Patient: sex F, age 46
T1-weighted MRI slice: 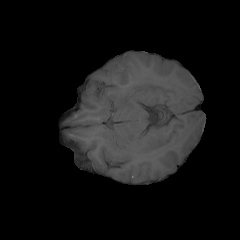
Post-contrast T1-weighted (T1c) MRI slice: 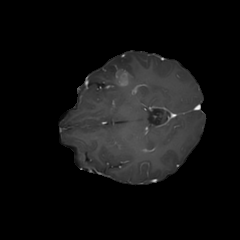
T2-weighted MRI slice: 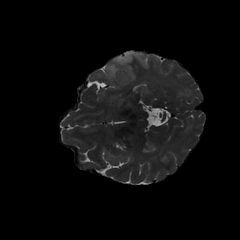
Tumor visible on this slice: yes
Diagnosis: Glioblastoma, IDH-wildtype
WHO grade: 4